Question: I am developing one application in which I use YouTube GData API. This throws nearly 32 warnings in my project.
My questions are,
Will Apple reject the app with multiple warnings?
Are they seeing this warnings seriously?

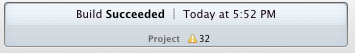
Answer: Warnings are for a developer to fix, if he/she chooses to fix. It is a good code review practice to have your code generate minimal possible warnings. Developer should try to resolve as many warnings as possible. However, at times, it is possible that Xcode generates some stray warnings.
As far as Apple policy is considered, you should go through the <URL> document which has a comprehensive list of that can lead to your app's rejection in the review process.
Warning related information is specific to the IDE that is Xcode. This information is not bundled with the .app/.ipa file. So no way to find out unless someone gets the source code.